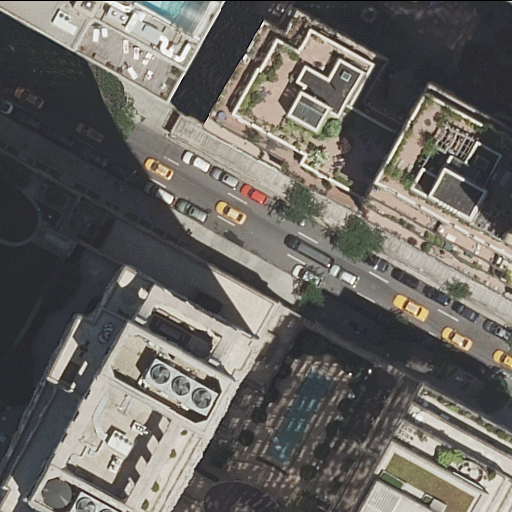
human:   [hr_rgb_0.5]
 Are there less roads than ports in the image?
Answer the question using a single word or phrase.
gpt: no

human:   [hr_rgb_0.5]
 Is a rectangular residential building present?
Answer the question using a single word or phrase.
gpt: yes

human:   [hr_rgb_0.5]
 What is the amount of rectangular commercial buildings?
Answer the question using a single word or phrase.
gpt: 0

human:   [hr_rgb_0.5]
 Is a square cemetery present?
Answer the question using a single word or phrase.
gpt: no

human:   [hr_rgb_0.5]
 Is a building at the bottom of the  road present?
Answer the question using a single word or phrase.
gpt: yes

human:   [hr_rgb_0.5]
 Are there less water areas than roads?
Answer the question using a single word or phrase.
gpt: yes

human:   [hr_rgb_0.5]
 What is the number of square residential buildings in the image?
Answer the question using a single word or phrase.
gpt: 0

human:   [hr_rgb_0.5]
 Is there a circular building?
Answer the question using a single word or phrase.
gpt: no

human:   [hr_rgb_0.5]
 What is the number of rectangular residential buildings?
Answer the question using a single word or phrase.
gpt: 1

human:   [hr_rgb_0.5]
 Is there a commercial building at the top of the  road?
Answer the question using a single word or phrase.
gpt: no

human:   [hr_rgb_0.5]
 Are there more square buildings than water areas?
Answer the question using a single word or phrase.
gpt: no

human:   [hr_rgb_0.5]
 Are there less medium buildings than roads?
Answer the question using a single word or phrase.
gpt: no

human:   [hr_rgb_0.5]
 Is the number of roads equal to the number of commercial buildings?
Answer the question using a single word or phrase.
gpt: no

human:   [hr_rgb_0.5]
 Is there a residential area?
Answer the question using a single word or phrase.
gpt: no

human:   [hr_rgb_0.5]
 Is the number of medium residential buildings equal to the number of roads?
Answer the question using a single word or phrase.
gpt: yes

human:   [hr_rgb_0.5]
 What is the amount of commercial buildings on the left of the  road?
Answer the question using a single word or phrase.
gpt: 0

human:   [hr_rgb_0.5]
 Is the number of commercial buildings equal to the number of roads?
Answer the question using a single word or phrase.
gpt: no

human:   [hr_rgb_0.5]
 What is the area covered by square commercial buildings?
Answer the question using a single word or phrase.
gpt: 0m2

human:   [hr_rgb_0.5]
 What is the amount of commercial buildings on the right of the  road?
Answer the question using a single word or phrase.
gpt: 0

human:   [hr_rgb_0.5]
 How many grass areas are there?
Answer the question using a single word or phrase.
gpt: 0

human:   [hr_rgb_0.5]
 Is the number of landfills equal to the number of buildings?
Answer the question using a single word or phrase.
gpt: no

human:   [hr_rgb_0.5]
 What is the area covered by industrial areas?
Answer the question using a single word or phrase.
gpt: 0m2

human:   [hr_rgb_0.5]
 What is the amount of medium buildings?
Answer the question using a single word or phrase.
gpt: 1

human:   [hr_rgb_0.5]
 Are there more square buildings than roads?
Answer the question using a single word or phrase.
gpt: no

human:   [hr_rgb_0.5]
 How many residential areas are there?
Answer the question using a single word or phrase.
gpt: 0

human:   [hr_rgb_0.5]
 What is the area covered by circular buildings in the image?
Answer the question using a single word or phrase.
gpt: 0m2

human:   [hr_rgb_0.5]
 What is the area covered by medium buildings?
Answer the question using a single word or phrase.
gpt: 109m2

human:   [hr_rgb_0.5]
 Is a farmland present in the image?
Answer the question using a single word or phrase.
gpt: no

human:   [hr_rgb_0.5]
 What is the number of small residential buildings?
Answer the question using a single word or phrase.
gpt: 0

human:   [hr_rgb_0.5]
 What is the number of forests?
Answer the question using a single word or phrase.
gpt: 0

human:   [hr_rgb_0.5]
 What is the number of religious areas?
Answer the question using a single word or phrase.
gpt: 0

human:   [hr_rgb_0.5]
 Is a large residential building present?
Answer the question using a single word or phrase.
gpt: yes

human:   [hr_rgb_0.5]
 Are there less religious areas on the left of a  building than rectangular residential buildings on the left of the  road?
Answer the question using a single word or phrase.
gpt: yes

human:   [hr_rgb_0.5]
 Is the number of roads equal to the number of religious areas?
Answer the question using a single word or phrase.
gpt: no

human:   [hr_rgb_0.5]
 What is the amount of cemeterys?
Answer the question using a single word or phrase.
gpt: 0

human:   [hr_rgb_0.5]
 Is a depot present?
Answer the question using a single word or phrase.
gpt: no